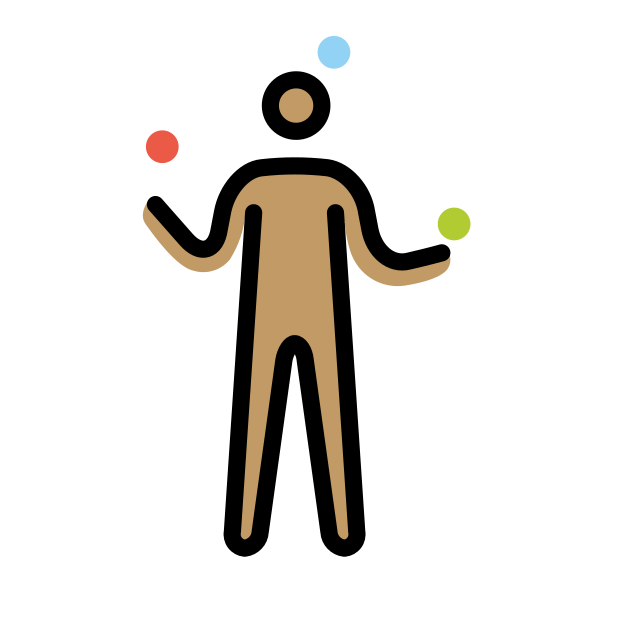
man juggling: medium skin tone